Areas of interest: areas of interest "Business Office Building"
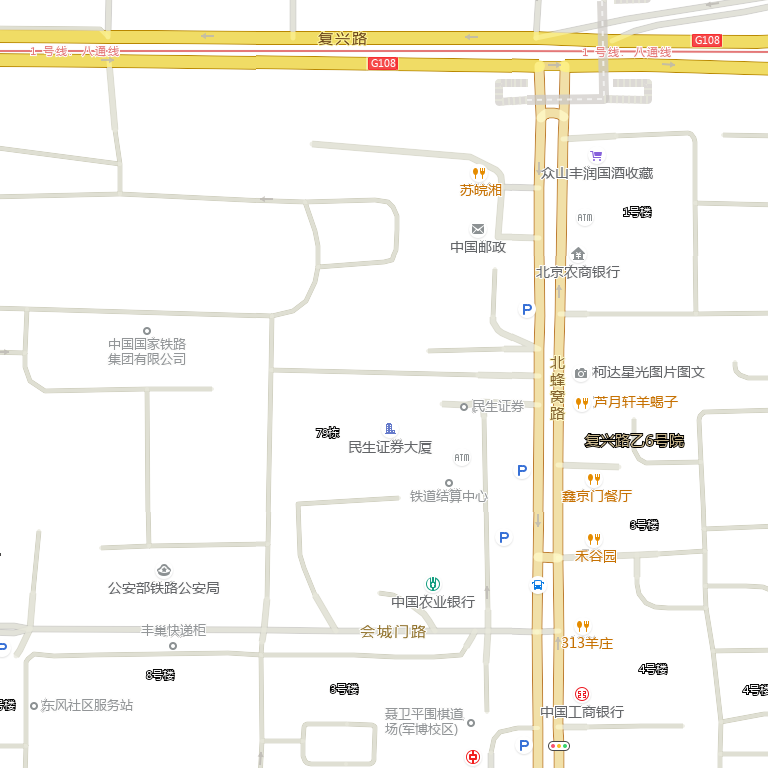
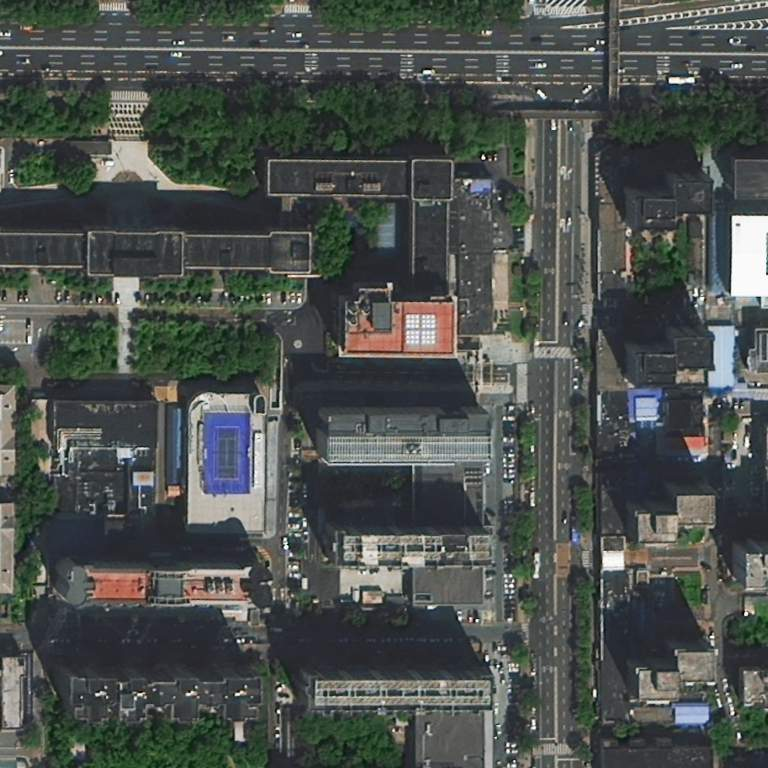